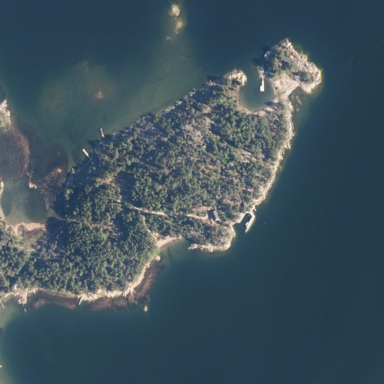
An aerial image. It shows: Island.